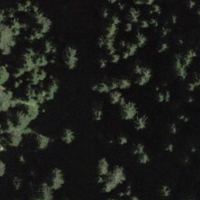
EUNIS habitat code: 43
Species observed at this site:
Caltha palustris